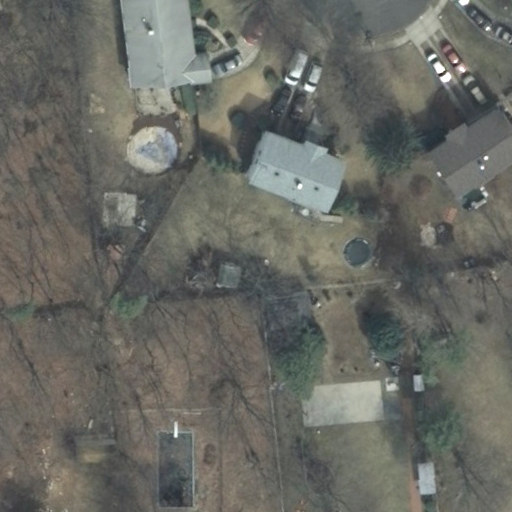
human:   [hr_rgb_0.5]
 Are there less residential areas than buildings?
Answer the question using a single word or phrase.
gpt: yes

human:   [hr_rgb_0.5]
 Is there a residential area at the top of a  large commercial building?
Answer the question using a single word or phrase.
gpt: no

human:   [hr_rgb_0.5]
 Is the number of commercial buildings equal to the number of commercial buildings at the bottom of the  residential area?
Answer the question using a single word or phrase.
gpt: yes

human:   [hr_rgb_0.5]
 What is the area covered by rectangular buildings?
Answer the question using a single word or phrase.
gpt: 40m2

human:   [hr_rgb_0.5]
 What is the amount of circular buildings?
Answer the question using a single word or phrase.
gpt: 0

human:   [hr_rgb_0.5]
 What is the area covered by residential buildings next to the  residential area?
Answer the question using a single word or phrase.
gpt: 515m2

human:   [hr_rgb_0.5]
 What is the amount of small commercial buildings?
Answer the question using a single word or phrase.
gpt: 0

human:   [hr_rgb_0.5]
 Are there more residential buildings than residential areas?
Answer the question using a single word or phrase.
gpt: yes

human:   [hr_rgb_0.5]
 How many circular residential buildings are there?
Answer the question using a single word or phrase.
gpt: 0

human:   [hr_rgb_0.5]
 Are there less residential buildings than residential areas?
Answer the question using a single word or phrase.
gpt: no

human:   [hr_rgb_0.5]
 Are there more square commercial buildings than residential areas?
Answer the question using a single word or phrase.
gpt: no

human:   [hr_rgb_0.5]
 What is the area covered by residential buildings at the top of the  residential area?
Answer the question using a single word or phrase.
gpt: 515m2

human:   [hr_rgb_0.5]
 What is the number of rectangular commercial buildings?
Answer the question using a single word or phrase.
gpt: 0

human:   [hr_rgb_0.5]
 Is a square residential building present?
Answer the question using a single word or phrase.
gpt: no

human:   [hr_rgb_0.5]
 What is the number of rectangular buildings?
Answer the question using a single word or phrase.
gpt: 2

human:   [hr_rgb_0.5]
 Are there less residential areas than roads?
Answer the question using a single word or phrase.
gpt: no

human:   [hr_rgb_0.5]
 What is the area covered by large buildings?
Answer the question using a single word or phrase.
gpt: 0m2

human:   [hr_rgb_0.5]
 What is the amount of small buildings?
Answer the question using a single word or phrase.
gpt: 2

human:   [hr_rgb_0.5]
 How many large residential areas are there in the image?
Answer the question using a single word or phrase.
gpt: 1

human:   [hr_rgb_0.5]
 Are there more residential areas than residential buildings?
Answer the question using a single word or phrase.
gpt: no

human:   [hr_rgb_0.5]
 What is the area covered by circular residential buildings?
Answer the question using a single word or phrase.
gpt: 0m2

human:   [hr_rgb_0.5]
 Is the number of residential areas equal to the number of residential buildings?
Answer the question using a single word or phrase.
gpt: no

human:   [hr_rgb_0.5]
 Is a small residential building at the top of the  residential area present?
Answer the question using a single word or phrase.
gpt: yes

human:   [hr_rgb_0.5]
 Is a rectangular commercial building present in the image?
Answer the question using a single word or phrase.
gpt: no

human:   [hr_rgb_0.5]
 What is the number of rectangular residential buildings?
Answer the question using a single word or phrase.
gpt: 1

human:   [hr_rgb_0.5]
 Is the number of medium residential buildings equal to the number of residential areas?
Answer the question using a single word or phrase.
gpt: no

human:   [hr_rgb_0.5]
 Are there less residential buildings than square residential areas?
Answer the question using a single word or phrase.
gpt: no

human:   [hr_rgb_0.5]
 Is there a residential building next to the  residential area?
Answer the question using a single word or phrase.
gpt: yes

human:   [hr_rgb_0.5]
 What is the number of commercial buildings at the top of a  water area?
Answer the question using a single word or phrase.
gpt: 0

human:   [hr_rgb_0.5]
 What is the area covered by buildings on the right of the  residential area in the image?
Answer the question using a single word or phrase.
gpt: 8m2

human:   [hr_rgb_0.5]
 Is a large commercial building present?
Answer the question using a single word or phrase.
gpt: no

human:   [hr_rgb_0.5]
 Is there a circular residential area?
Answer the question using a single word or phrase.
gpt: no

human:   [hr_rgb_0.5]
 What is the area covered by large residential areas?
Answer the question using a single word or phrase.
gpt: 10611m2

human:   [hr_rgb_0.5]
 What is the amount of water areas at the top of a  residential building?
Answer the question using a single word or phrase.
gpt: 0

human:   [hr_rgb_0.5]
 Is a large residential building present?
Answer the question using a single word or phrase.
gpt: no

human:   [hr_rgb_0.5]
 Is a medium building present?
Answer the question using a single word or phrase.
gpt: yes